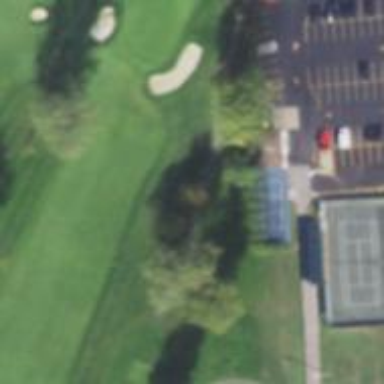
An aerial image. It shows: Pathway for golfing.